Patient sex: M
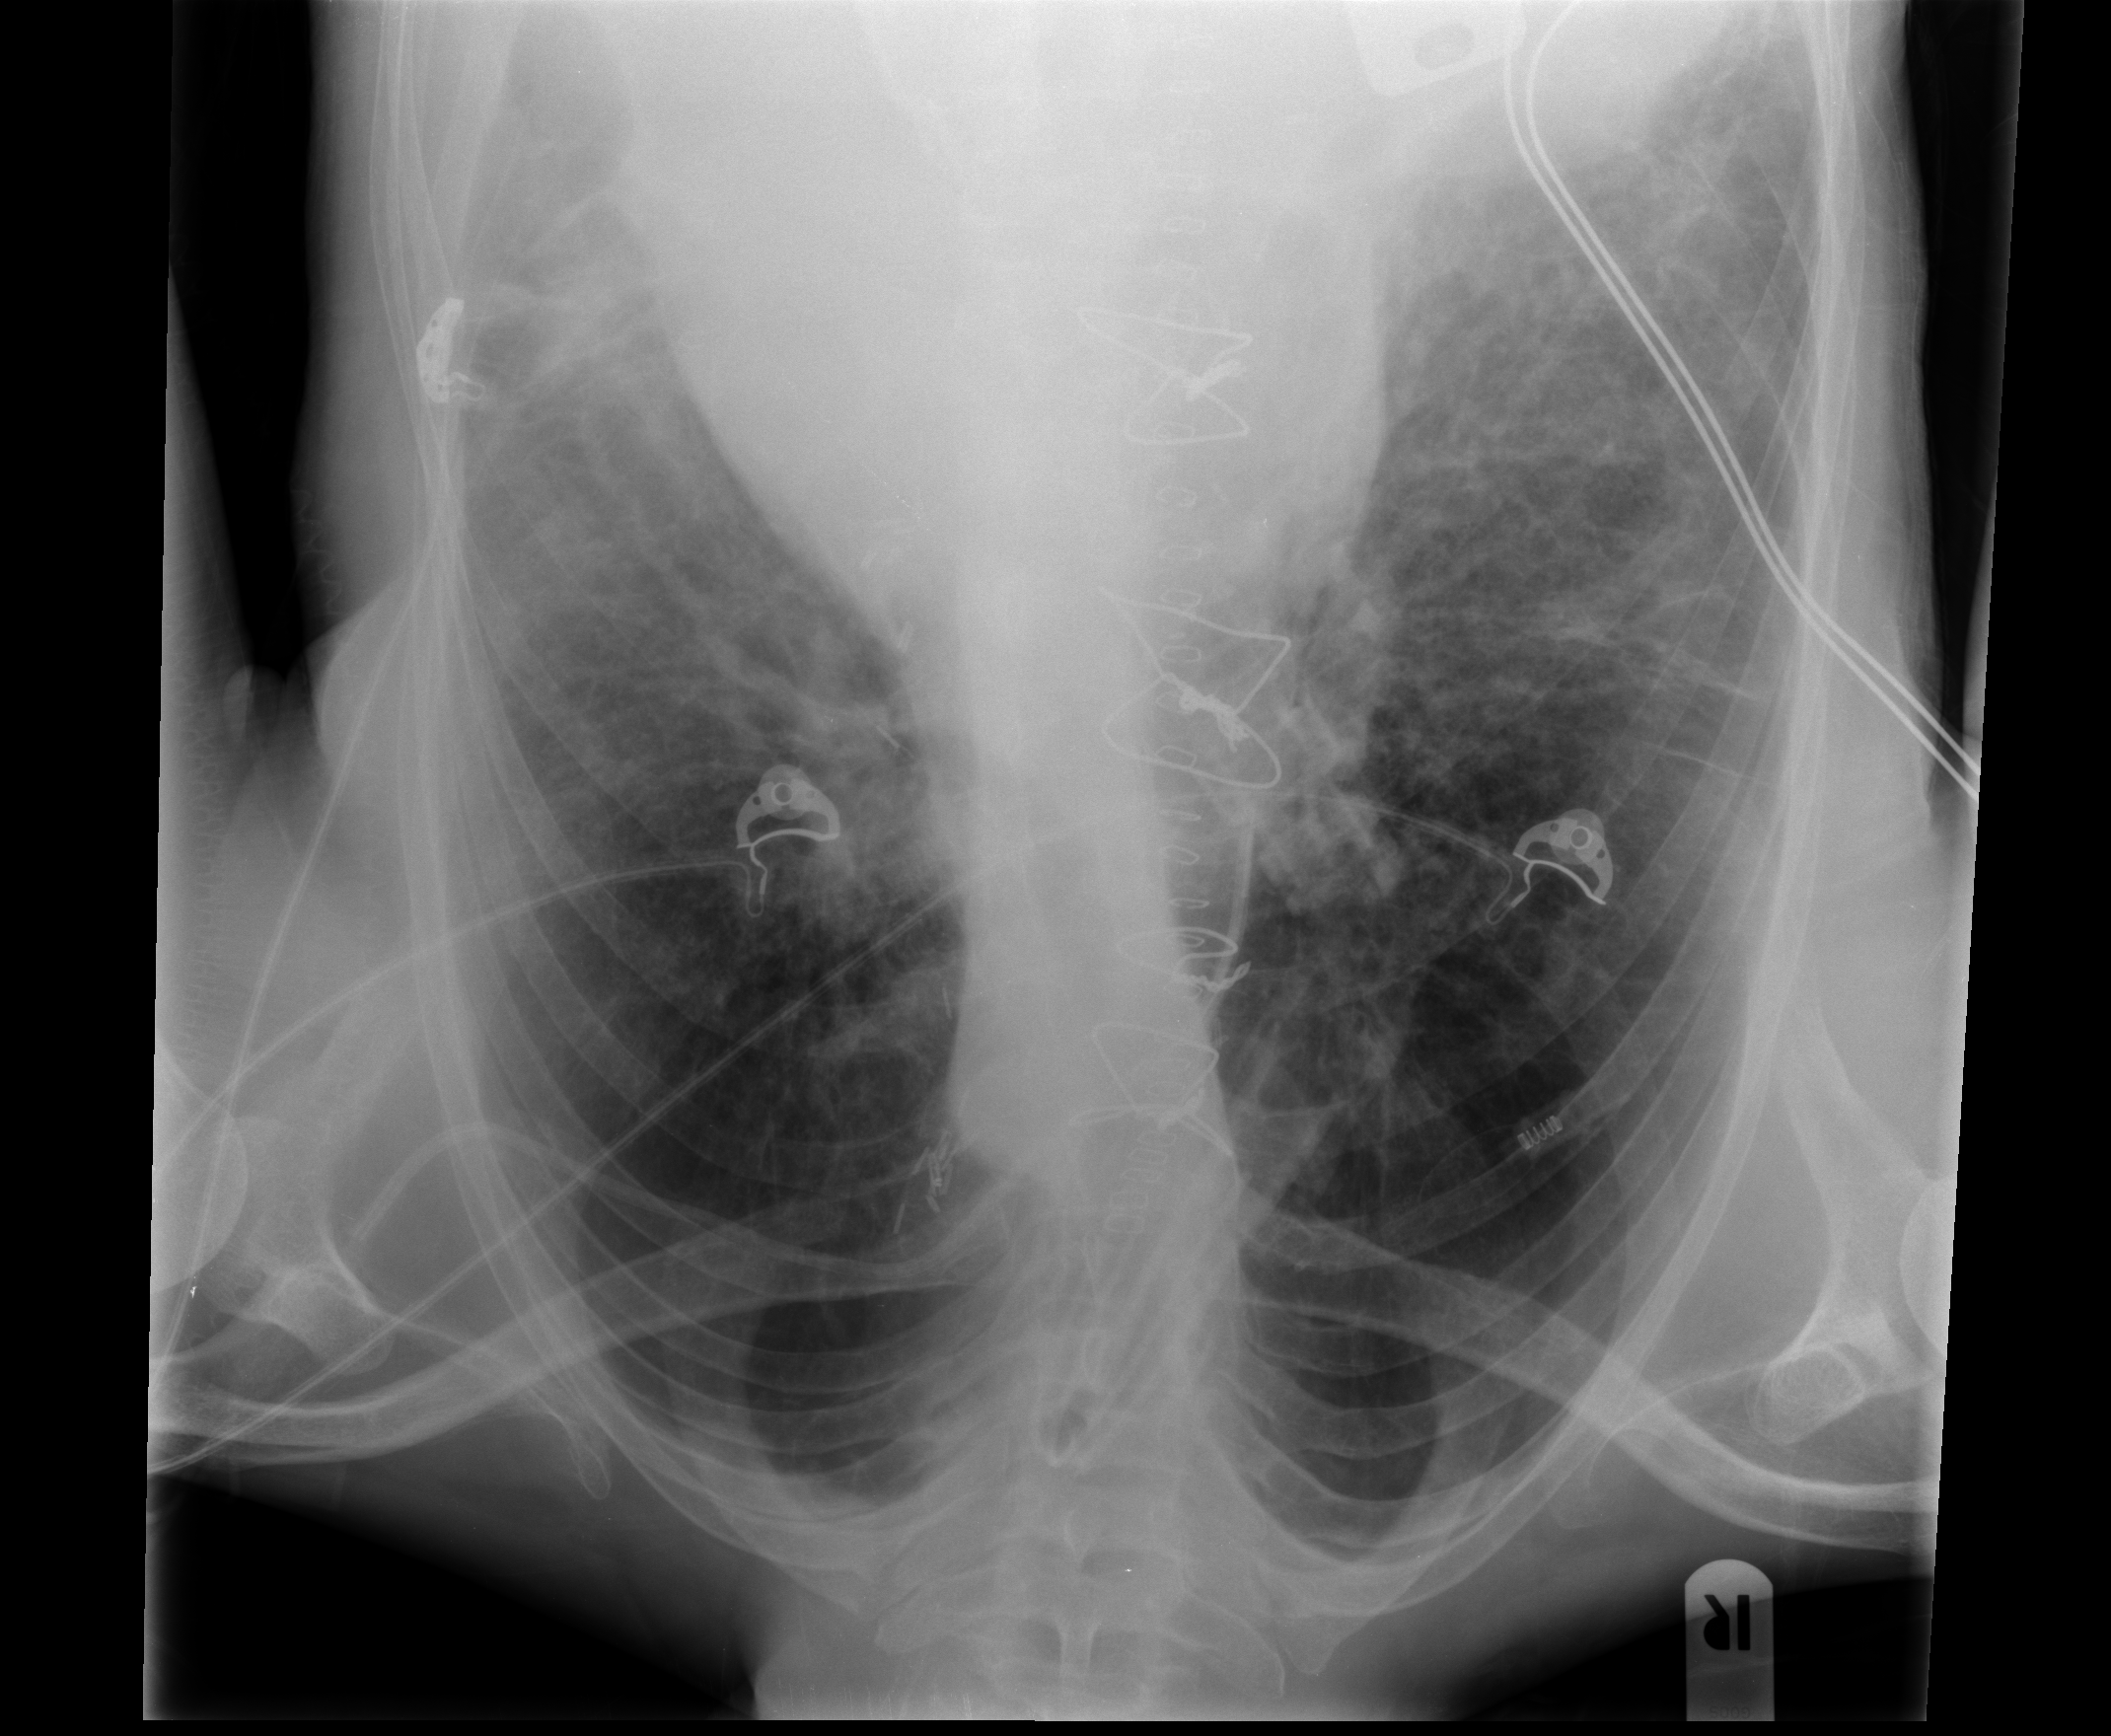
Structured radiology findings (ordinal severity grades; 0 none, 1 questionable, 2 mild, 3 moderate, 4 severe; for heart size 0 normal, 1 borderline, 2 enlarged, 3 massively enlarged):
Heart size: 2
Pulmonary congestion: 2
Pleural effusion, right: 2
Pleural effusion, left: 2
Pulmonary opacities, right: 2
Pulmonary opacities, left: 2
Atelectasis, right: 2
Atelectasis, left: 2